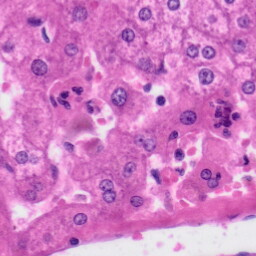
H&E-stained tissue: Liver